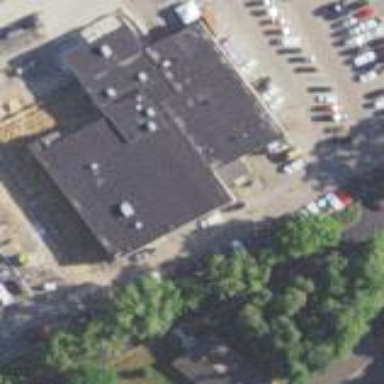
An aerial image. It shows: Car shop building.